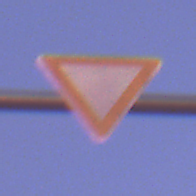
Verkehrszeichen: VorfahrtGewaehren
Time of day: Dawn
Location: Outdoor (Nature)
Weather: PartlyCloudy
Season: NotSpecified
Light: Natural